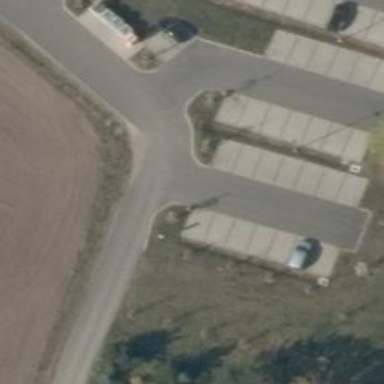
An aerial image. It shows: Asphalt parking aisle road for service vehicles.